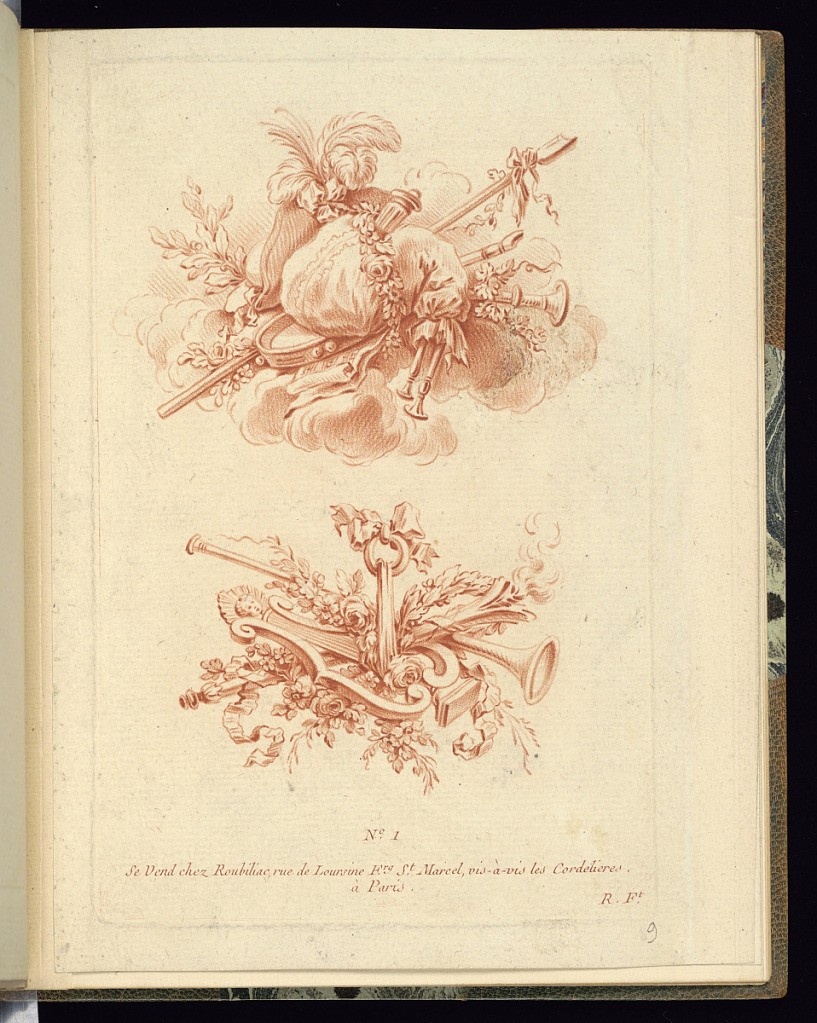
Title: Two Designs for Trophies
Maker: Roubiliac, French, active 18th century
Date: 18th century
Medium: Crayon manner etching in red ink on laid paper
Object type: Print
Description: First plate from a series of designs for ornament prints of designs for small trophies. Only the first and second plates are known from this series. Two small trophies one above the other on the plate. The upper trophy is a bundle of musical instruments, a bagpipe, tambourine, flute with clouds behind and foliate branches with flowers and a feathered hat. The lower trophy is a bundle hanging from a loop by a tied ribbon. The bundle includes a lyre, a horn, a flaming torch, foliate branches and flowers and a laurel wreath or crown. The plate is numbered and signed with a publishers' address.